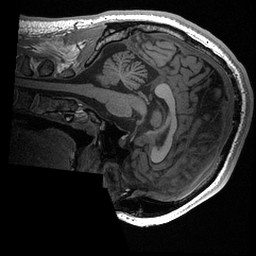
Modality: T1w
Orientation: sagittal
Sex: male
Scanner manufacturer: ge
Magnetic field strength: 3 T
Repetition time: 0.0064 s
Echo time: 0.00281 s